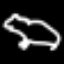
Label: frog